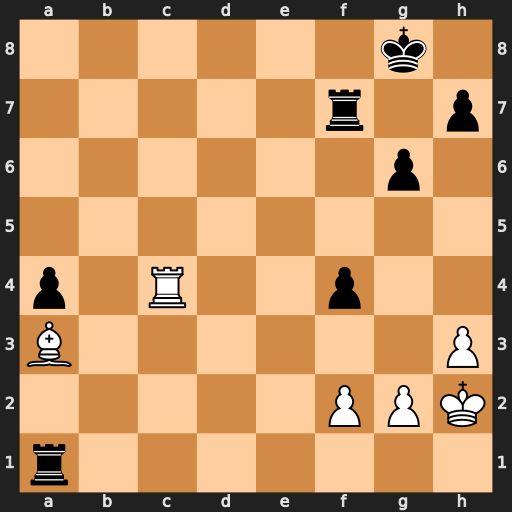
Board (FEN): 6k1/5r1p/6p1/8/p1R2p2/B6P/5PPK/r7
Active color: w
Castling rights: -
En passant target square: -
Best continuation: Rc8+ Kg7 Bb2+ Kh6 Bxa1